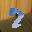
Label: 7